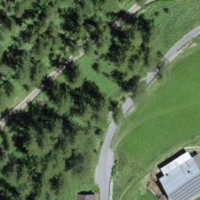
EUNIS habitat code: 54
Species observed at this site:
Knautia arvensis
Achillea millefolium
Tussilago farfara